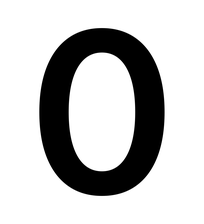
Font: Inter_SemiBold